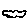
Label: cloud